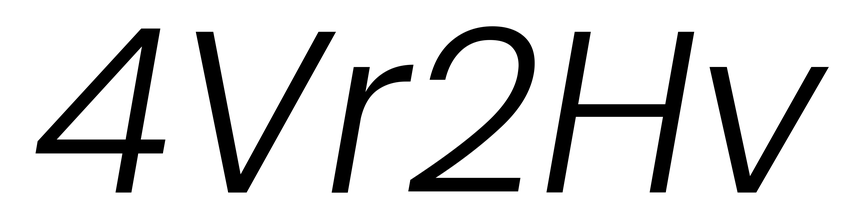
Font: Poppins-LightItalic